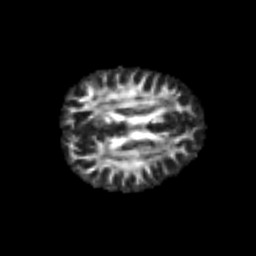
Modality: FA
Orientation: axial
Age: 25
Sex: male
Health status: healthy